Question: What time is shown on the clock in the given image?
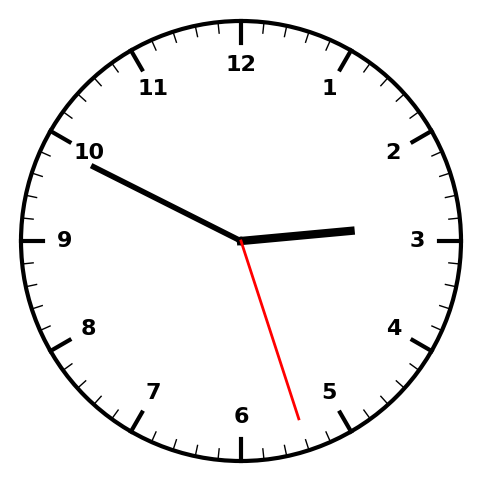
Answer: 02:49:27